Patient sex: M
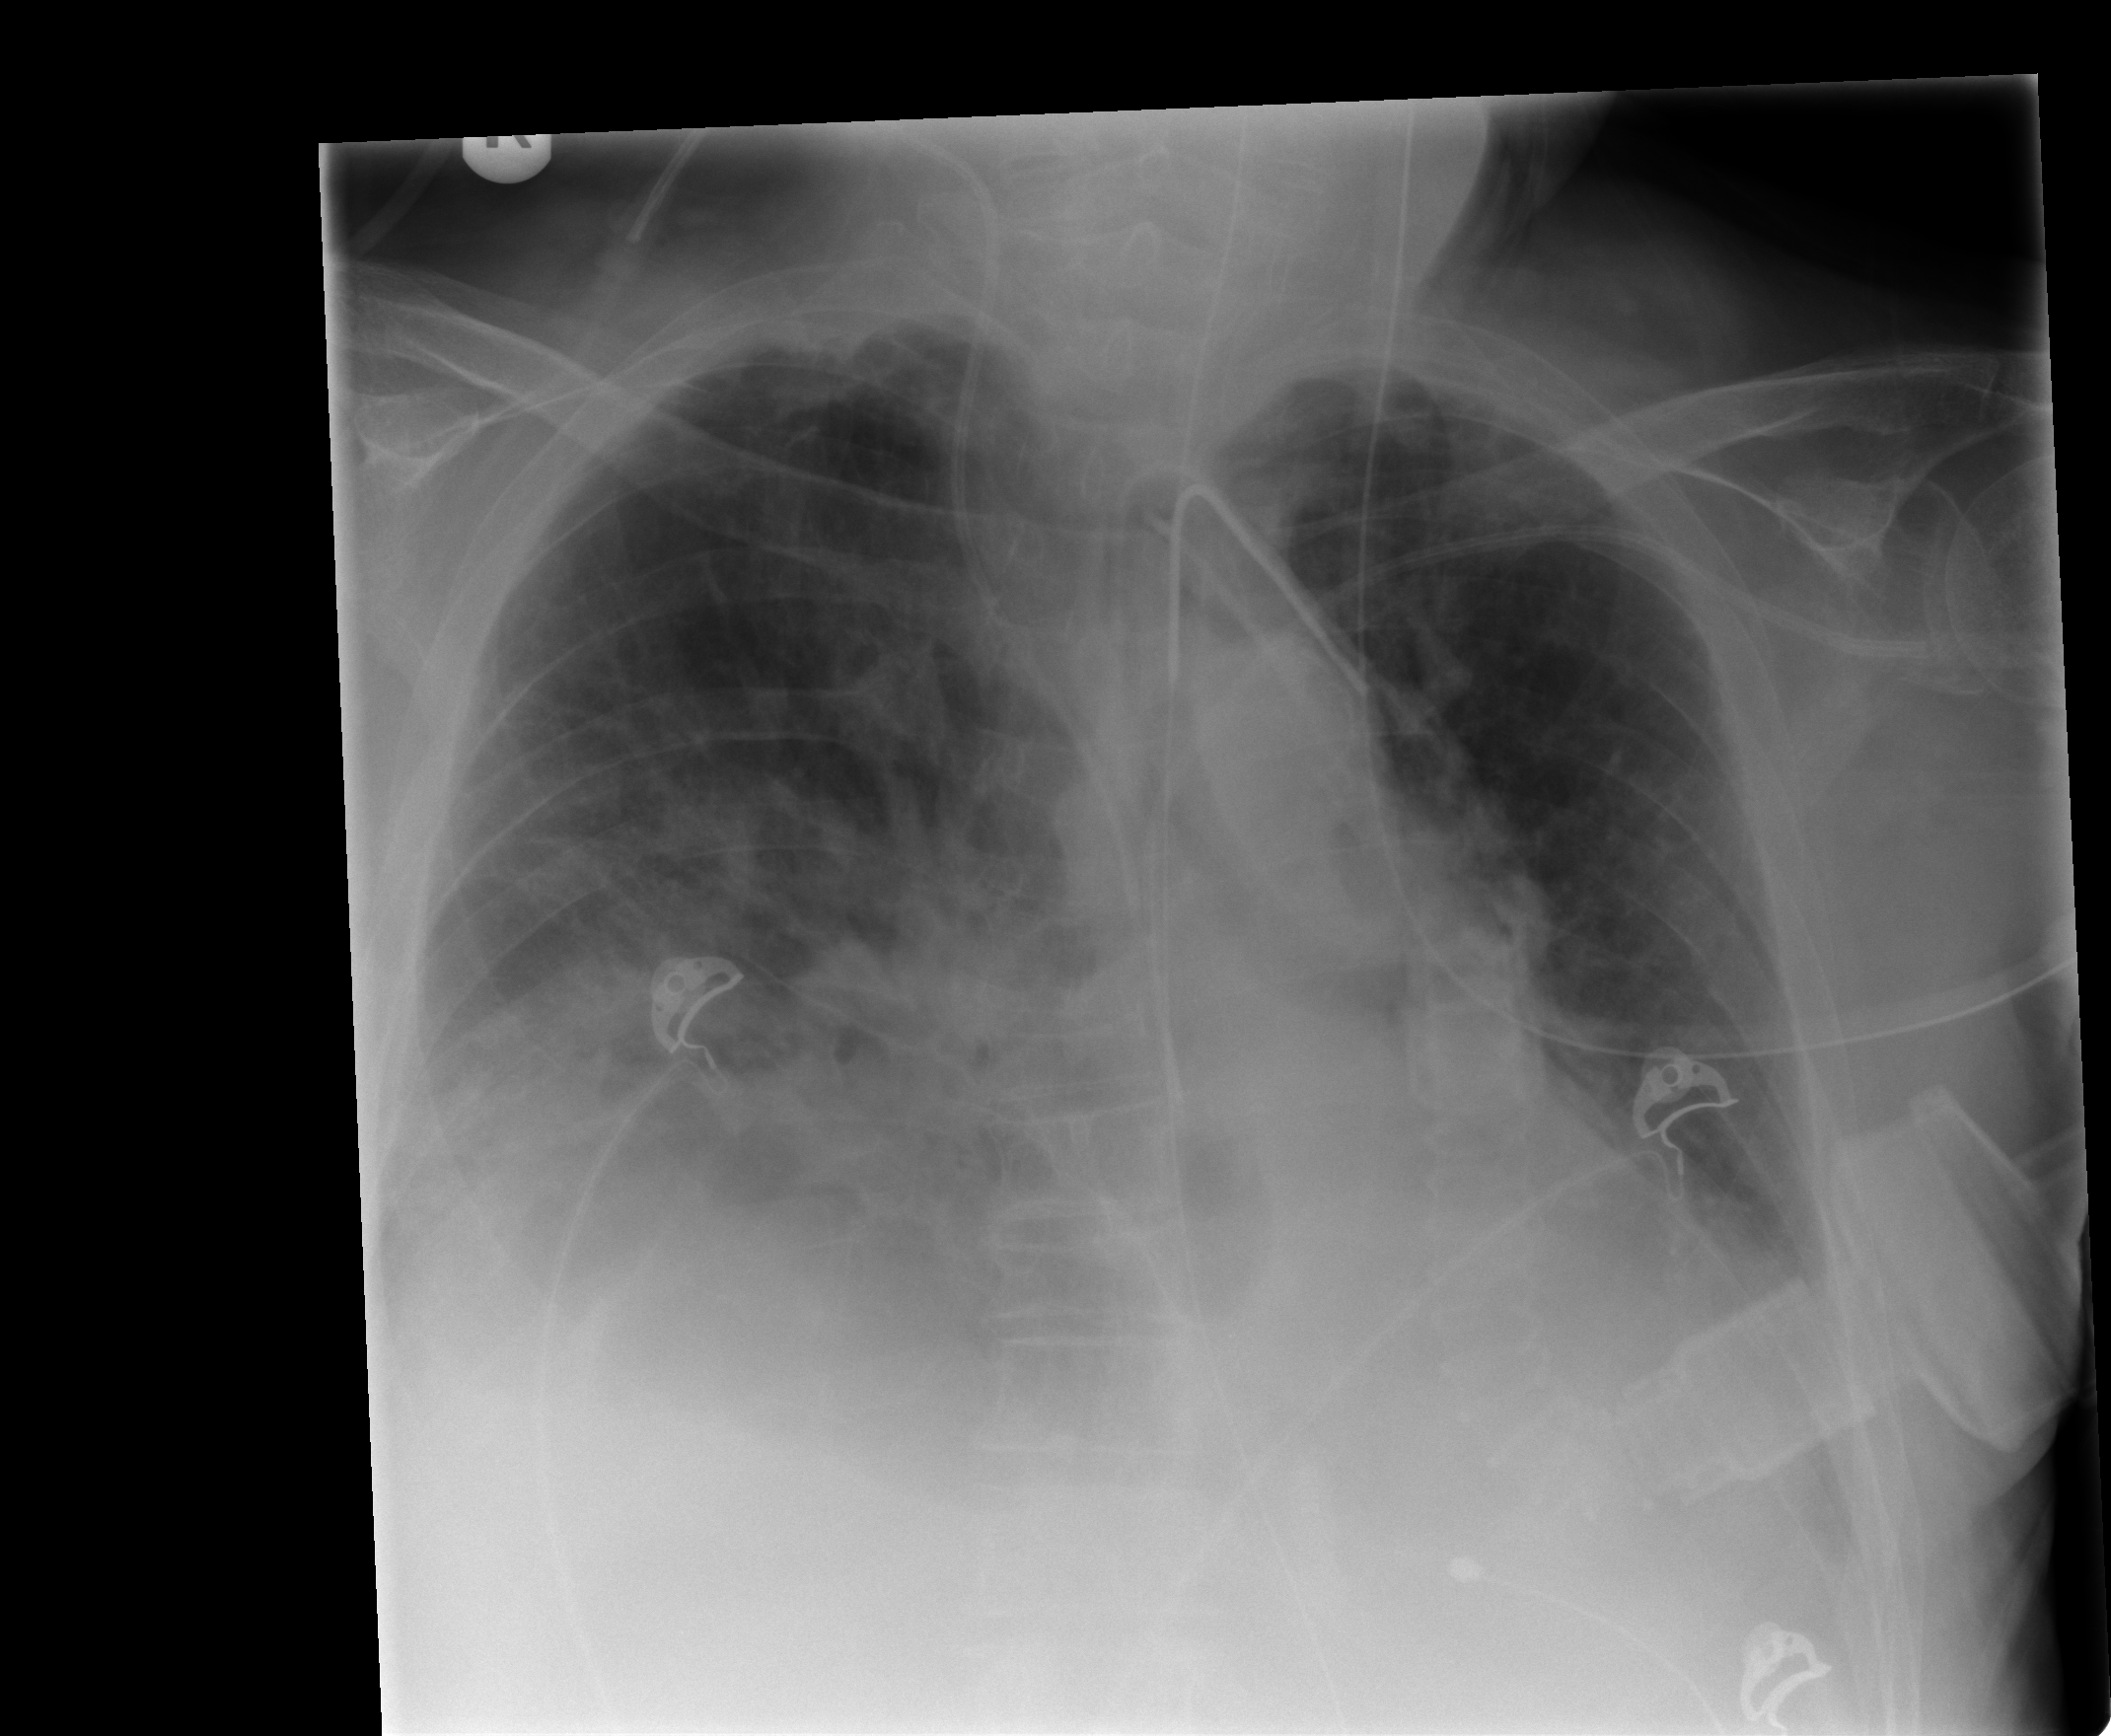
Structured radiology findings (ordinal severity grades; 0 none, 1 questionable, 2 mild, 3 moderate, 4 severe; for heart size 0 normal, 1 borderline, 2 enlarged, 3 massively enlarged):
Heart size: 0
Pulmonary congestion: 2
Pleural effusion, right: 3
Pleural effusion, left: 2
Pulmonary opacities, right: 3
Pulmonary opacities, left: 1
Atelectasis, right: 3
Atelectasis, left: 1